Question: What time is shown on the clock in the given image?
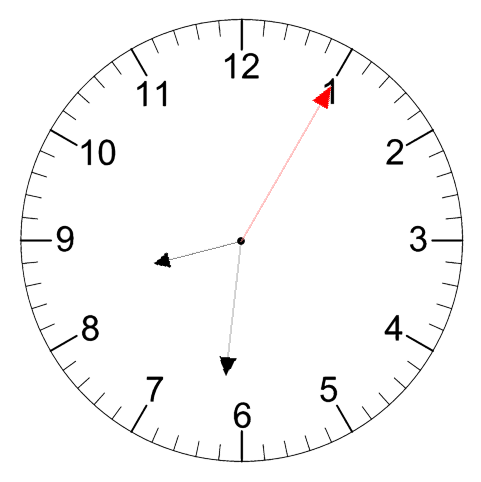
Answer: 08:31:05